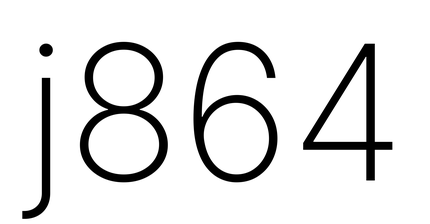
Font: Inter_ExtraLight